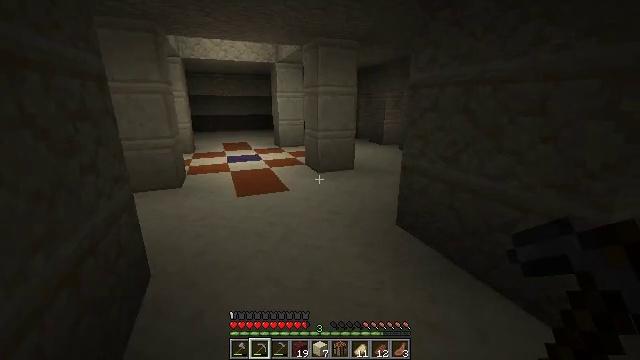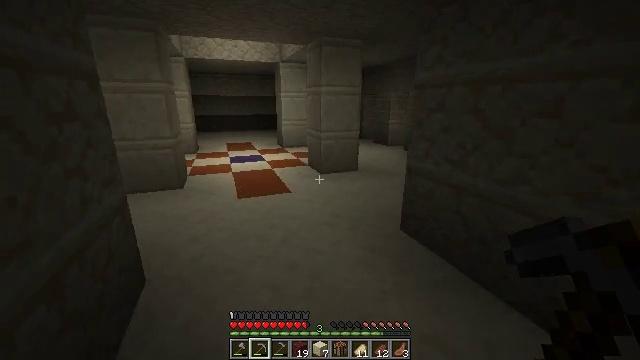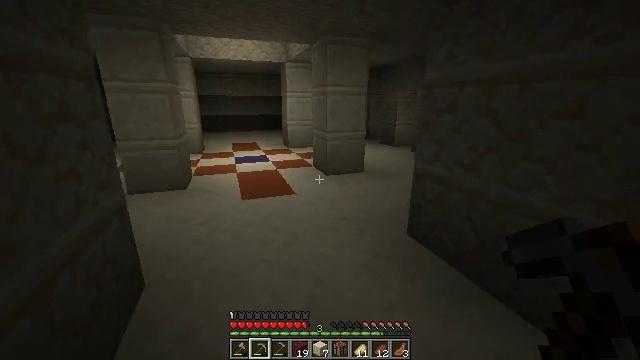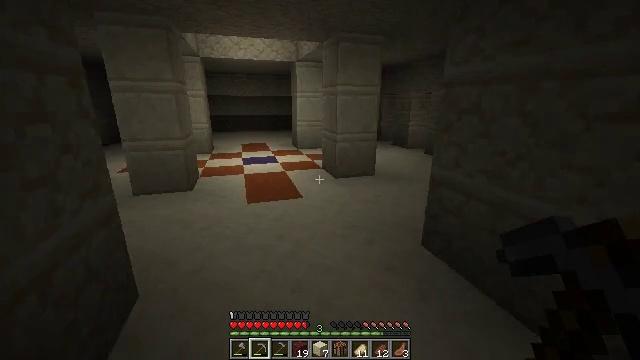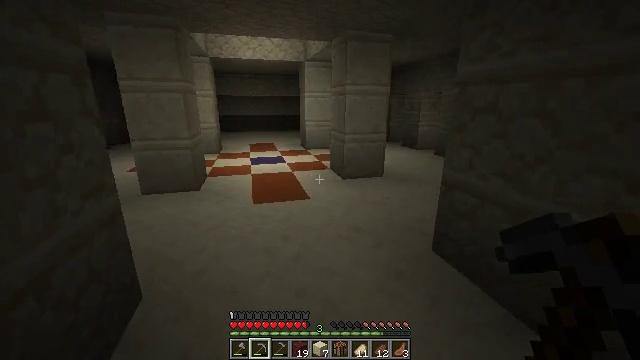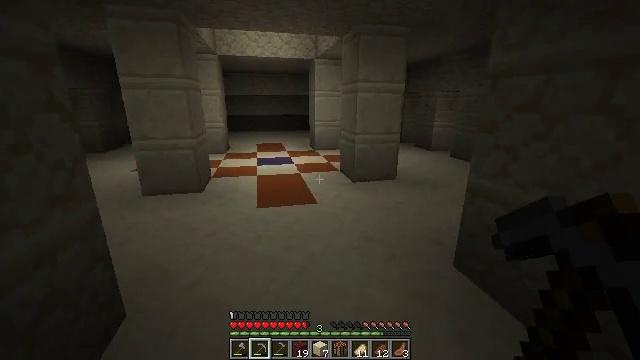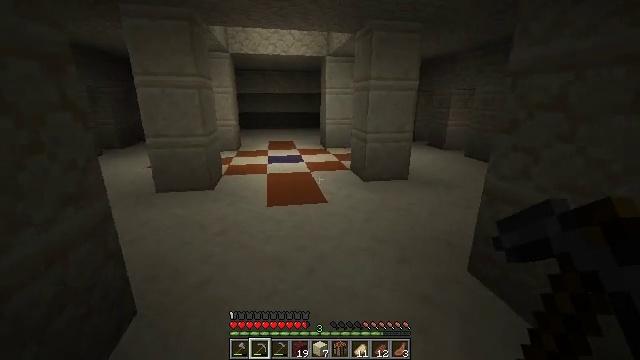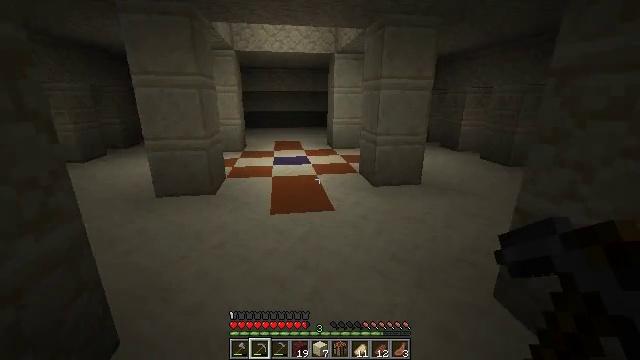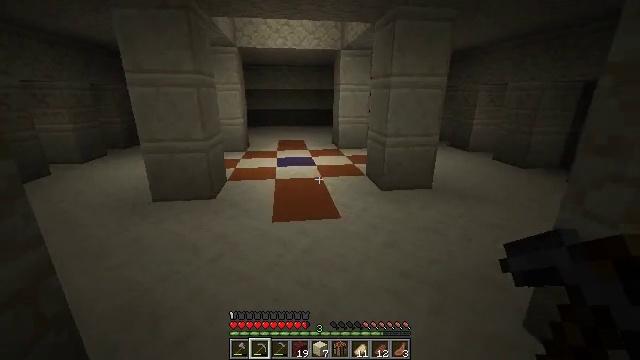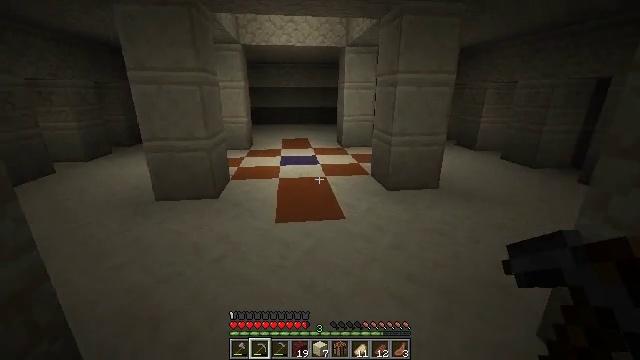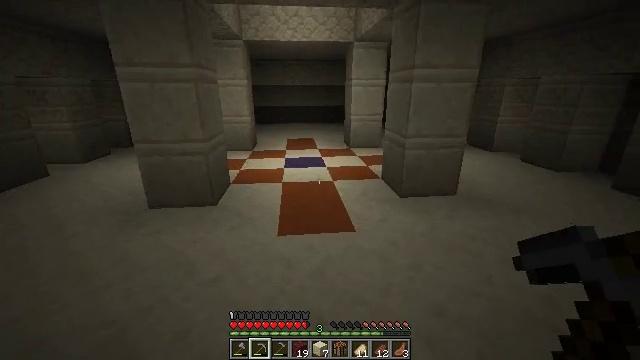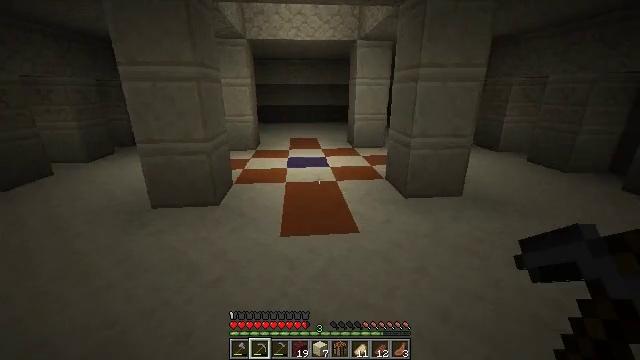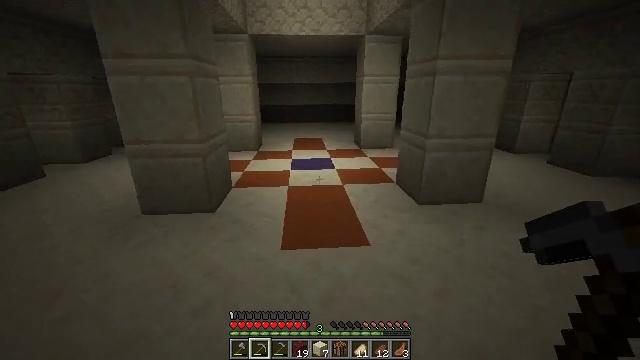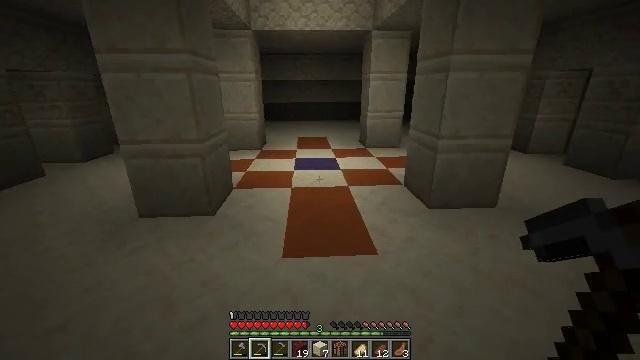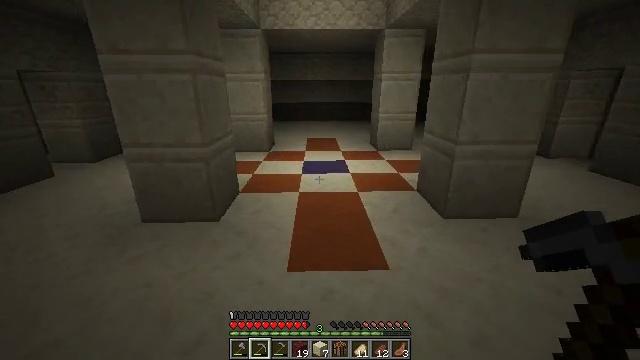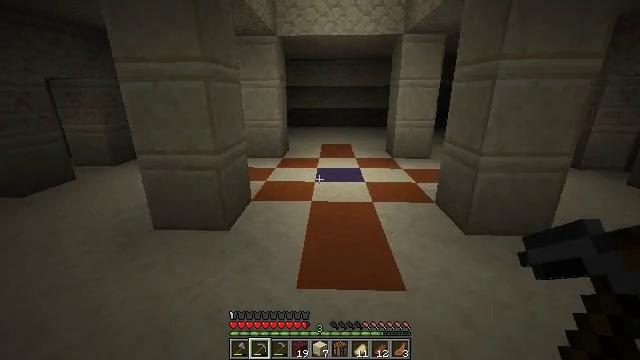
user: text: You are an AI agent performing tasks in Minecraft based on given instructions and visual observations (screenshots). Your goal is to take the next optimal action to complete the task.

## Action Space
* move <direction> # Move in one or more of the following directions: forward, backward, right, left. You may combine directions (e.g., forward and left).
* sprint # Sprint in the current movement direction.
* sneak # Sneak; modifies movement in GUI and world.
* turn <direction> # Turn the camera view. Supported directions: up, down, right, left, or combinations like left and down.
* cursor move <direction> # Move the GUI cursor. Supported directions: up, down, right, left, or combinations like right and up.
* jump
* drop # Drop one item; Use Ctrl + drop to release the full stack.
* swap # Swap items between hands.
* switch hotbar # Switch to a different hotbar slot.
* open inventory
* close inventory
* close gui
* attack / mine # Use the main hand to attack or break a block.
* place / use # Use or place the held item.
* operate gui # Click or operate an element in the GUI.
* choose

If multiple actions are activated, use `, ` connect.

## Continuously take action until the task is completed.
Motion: motion action
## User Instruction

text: Remove blue terracotta to use elsewhere.
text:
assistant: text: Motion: move forward, turn left
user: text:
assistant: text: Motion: move forward, turn left
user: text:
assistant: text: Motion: move forward, turn left
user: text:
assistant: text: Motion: move forward, turn left
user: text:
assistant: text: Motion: move forward, turn left
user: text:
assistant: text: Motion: move forward, turn left
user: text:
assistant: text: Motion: move forward, turn left
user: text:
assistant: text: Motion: move forward, turn left
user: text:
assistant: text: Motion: move forward
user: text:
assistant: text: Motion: move forward, turn left
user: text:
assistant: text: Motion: move forward
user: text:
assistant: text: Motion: move forward, turn left
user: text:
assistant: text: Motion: move forward, turn left
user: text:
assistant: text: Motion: move forward, turn left
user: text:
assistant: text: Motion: move forward, turn left and up
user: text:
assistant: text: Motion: move forward, turn left and up
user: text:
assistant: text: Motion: move forward, turn left and up
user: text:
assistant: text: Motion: move forward and move right, turn left
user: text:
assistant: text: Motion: move forward and move right, turn left
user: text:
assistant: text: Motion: move forward and move right, turn left
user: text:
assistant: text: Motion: move forward and move right, turn left
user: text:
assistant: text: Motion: move forward and move right, turn left
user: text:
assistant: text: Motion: move right, turn left
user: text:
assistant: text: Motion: turn left
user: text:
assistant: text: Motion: turn left
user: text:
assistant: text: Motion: move forward
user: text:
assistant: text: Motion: move forward
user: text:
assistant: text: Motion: move forward
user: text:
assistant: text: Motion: move forward
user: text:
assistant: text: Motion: move forward